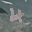
Label: 4